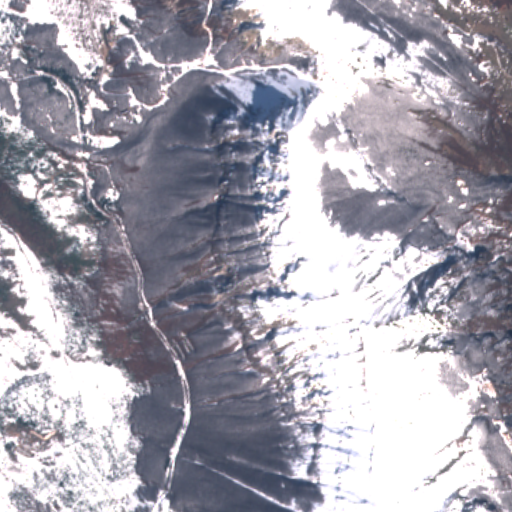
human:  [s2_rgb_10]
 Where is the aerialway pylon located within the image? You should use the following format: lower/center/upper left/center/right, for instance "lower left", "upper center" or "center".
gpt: The aerialway pylon is located in the upper of the image.
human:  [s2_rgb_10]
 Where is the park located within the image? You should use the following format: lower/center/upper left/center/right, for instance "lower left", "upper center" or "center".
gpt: The park is located in the upper left of the image.
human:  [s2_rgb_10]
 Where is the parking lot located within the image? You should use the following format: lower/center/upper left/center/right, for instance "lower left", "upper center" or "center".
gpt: The parking lot is located in the upper left of the image.
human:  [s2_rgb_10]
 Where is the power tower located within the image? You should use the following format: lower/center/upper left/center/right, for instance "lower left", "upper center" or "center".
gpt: The power tower is located in the lower left of the image.
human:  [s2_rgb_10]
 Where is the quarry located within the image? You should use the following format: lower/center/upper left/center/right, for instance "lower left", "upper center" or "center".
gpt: The quarry is located in the lower left of the image.
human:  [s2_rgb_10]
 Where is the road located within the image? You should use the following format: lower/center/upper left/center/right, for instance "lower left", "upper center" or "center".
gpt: There is no road in the image.